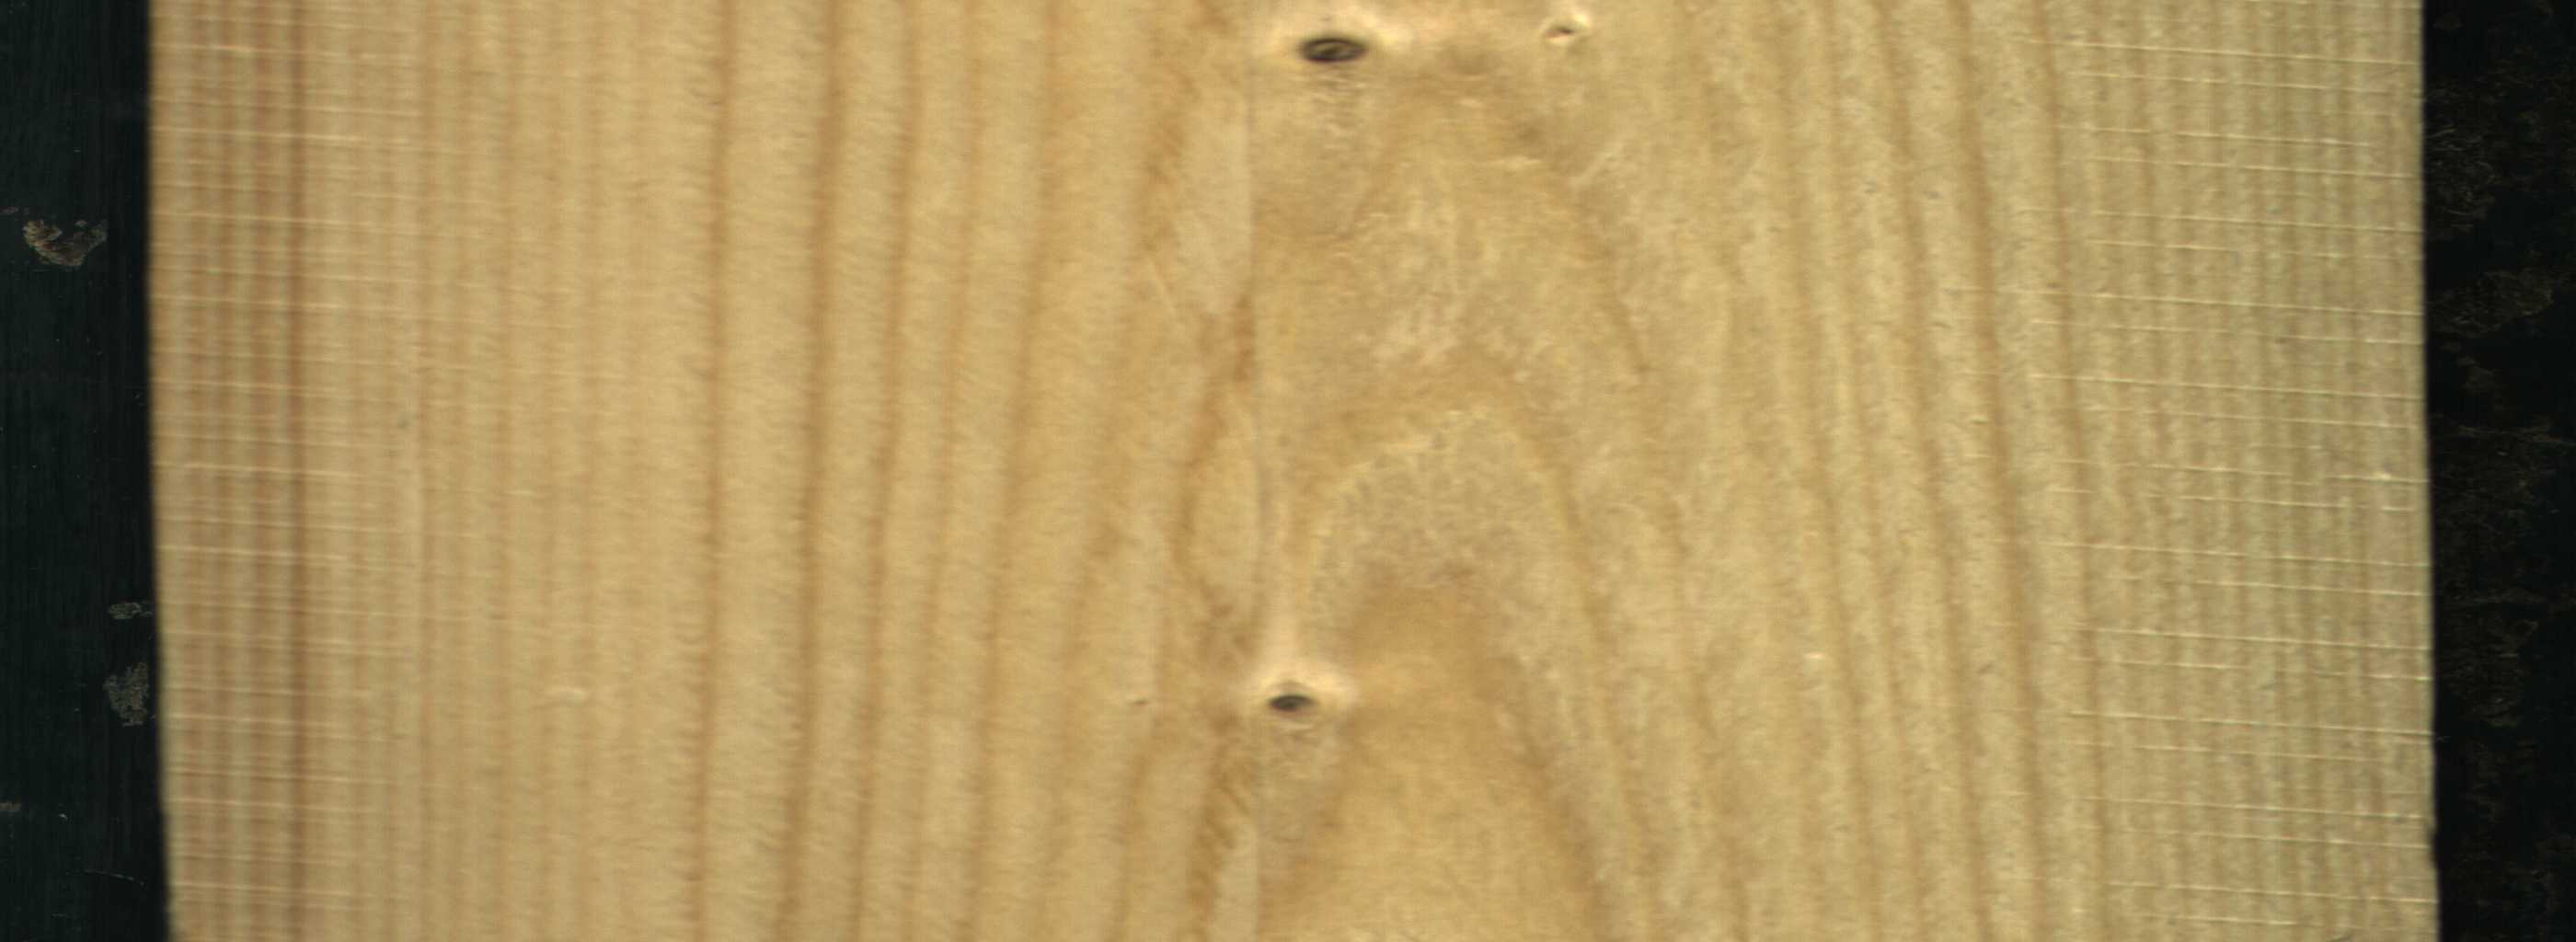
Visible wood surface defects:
Live_Knot
Live_Knot